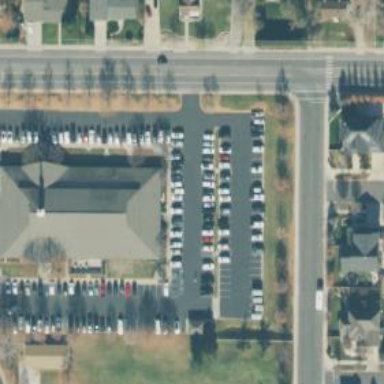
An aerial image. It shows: Parking space is available.